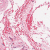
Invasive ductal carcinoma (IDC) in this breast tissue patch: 0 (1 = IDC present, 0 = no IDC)